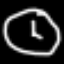
Label: clock